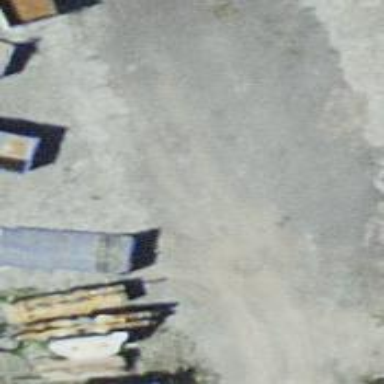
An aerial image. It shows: Car repair shop.